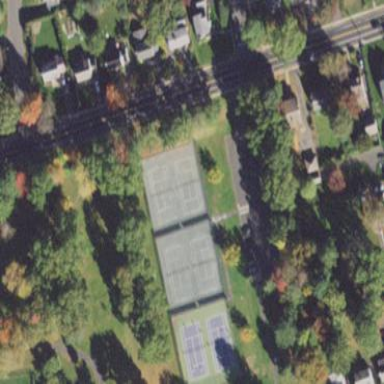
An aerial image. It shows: Tennis court on pitch.